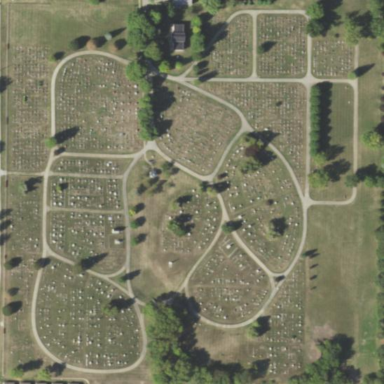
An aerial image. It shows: Cemetery.